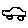
Label: car